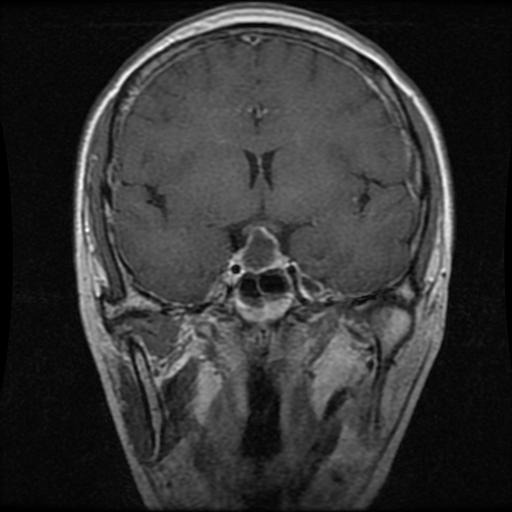
Label: pituitary